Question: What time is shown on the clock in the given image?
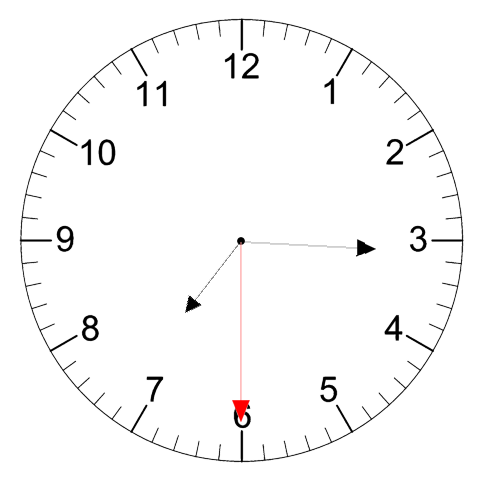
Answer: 07:15:30